Question: I am trying to recreate the Biclique Communities method (<URL> in R which relies on the definition of a Ka,b biclique. The example below shows two adjacent K2,2 bicliques - the first clique is {A,B,1,2} and the second clique is {B,C,2,3}. I would like to be able to identify these cliques using R so that I can apply this to a broader dataset.

I have included my attempt so far in R and I am stuck with the following two issues:
1. If I use the standard walktrap.community it recognises the communities but does not allow the set {B,2} to belong in both cliques
2. If I use an updated clique.community function this doesn't seem to identify the cliques or I don't understand correctly (or both)
'''
library(igraph)
clique.community <- function(graph, k) {
clq <- cliques(graph, min=k, max=k)
edges <- c()
for (i in seq_along(clq)) {
for (j in seq_along(clq)) {
if ( length(unique(c(clq[[i]], clq[[j]]))) == k+1 ) {
edges <- c(edges, c(i,j))
}
}
}
clq.graph <- simplify(graph(edges))
V(clq.graph)$name <- seq_len(vcount(clq.graph))
comps <- decompose.graph(clq.graph)
lapply(comps, function(x) {
unique(unlist(clq[ V(x)$name ]))
})
}
users <- c('A', 'A', 'B', 'B', 'B', 'C', 'C')
resources <- c(1, 2, 1, 2, 3, 2, 3)
cluster <- data.frame(users, resources)
matrix <- as.data.frame.matrix(table(cluster))
igraph <- graph.incidence(matrix)
clique.community(igraph, 2)
walktrap.community(igraph)
'''
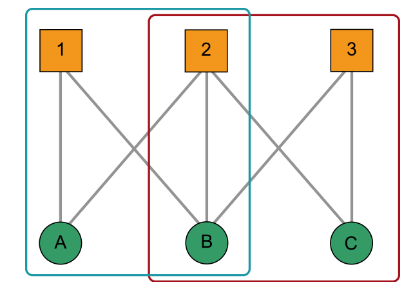
Answer: Beware that the above solution becomes inefficient very quickly even for small (dense) graphs and values of k,l due to the fact that 'comb <- combn(vMode1, k)' becomes extremely large.
A more efficient solution can be found in the "biclique" package that is in development at <URL>.